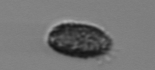
Label: Pseudochattonella_farcimen